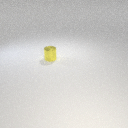
small yellow metal cylinder